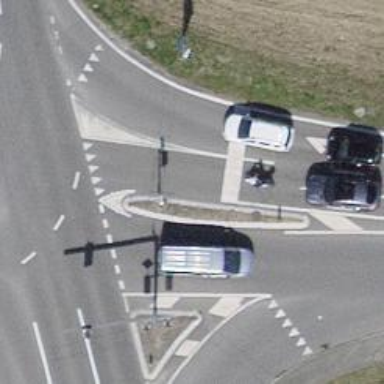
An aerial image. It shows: Road with traffic signals.